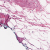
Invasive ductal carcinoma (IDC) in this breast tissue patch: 0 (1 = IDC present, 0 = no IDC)